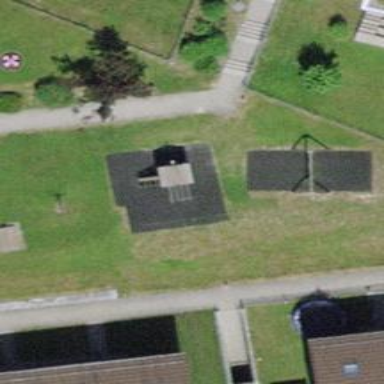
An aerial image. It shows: Playground with various play structures.